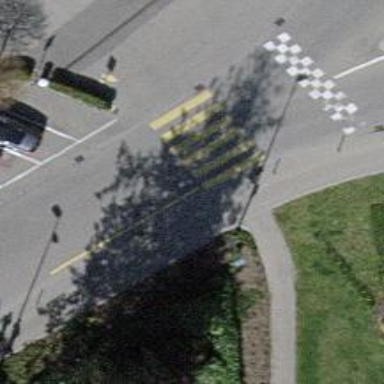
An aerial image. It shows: Marked crossing with visible markings.